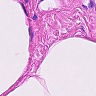
Metastatic tissue present: no